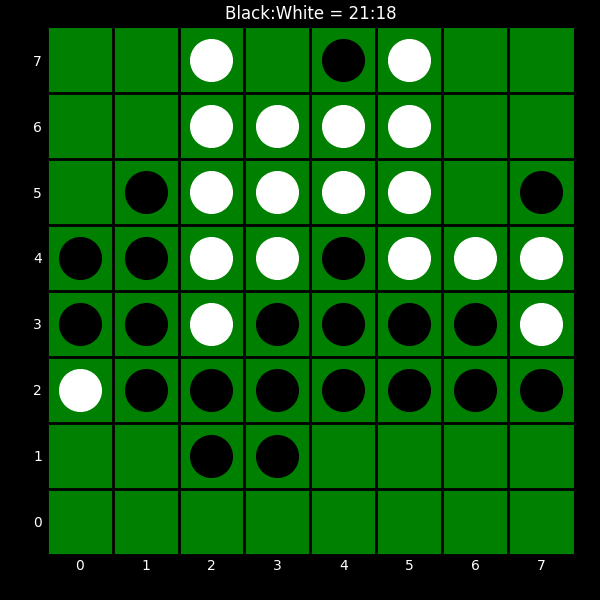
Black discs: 21
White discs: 18